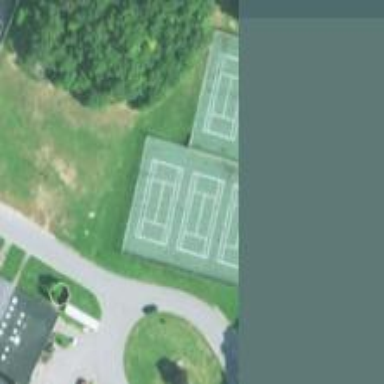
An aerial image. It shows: Tennis court on pitch designated for leisure land.